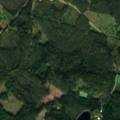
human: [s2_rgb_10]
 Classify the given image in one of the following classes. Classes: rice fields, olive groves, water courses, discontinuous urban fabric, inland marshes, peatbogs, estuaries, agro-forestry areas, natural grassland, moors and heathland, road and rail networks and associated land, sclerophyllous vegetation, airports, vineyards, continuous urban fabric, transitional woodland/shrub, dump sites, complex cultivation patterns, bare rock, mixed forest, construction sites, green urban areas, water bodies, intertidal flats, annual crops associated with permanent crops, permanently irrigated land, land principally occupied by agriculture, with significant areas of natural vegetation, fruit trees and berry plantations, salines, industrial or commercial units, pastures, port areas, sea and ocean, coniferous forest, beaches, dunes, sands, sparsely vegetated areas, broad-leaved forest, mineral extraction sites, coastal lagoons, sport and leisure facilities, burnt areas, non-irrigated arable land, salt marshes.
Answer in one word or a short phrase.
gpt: coniferous forest